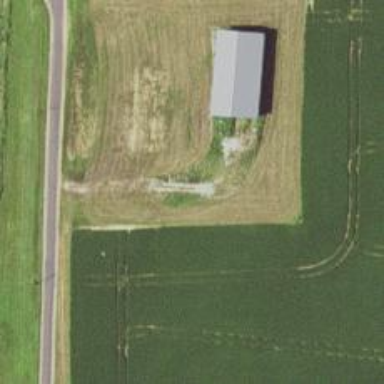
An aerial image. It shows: Driveway.